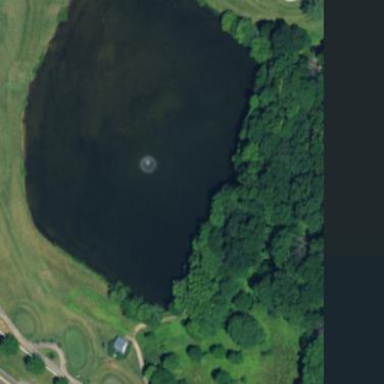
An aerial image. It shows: Picturesque scene of golf course with lateral water hazard.